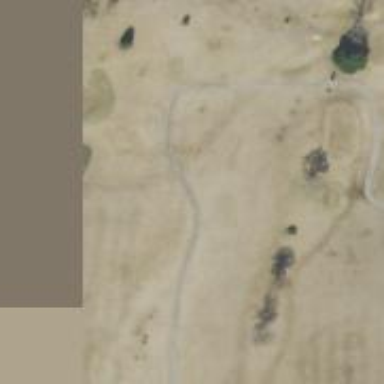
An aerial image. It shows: Golf cartpath that is also road path.